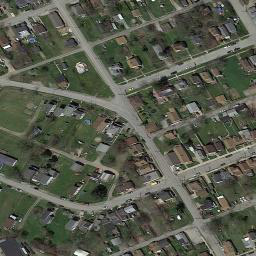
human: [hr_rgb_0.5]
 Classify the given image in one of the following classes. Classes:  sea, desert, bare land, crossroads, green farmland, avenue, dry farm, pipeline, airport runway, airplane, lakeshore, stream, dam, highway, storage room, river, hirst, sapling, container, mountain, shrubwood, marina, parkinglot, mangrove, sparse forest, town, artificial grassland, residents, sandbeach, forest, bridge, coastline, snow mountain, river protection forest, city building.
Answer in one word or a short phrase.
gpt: town